Interaction volume radius: 10 \u00c5
Interaction volume height: 10 \u00c5
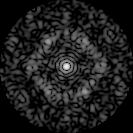
Disorder parameter: 0.7212